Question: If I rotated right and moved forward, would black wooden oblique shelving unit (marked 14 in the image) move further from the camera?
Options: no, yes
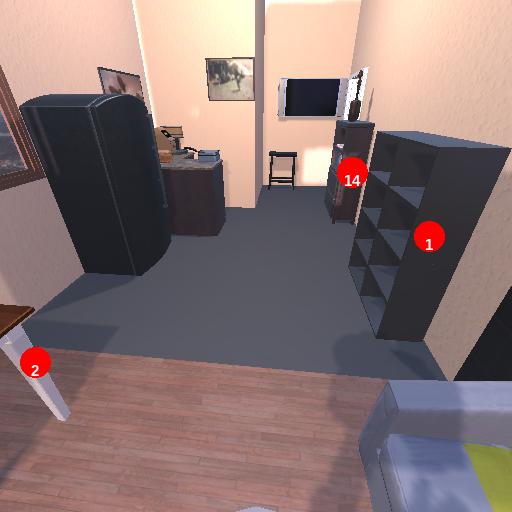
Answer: no